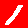
Digit: 1